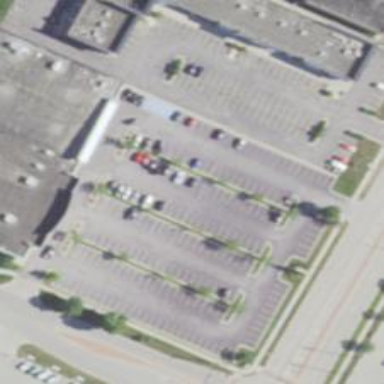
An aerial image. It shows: Parking area with surface.